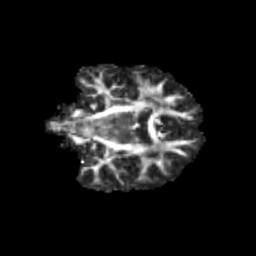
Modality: FA
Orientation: coronal
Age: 12
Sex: female
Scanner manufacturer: siemens
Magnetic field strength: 3 T
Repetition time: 3.8 s
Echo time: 0.07 s